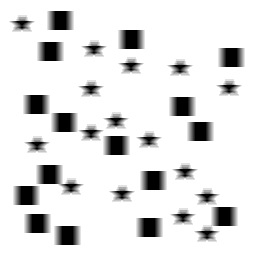
Squares: 16
Triangles: 0
Stars: 16
Total shapes: 32